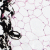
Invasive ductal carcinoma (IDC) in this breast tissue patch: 0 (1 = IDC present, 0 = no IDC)